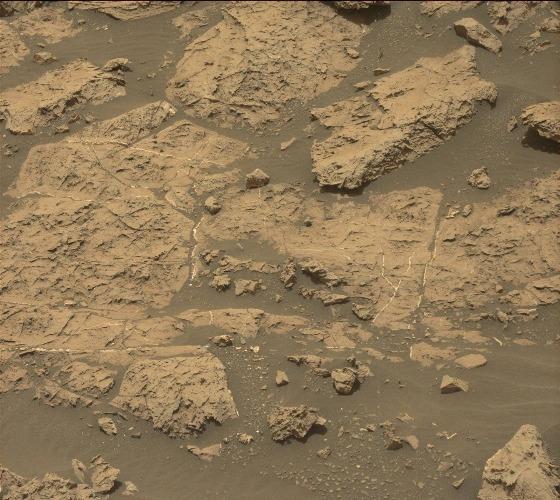
Terrain classes present: Bedrock, Gravel / Sand / Soil, Rock, Shadow